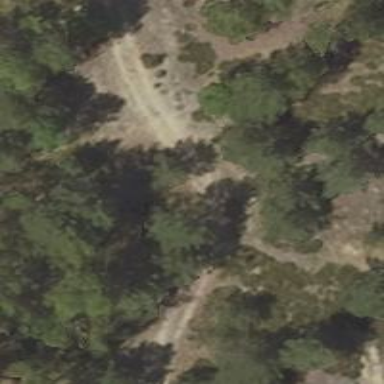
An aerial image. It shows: Sandy track road with grade4 tracktype.